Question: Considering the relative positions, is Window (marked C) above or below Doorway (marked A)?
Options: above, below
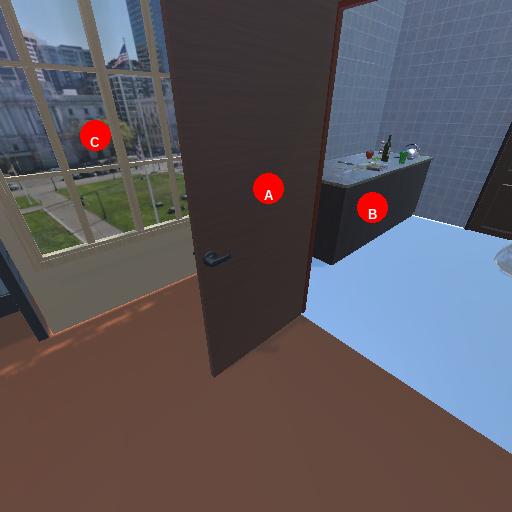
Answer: above